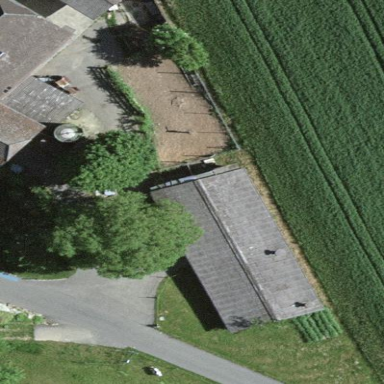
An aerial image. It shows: Sty building.